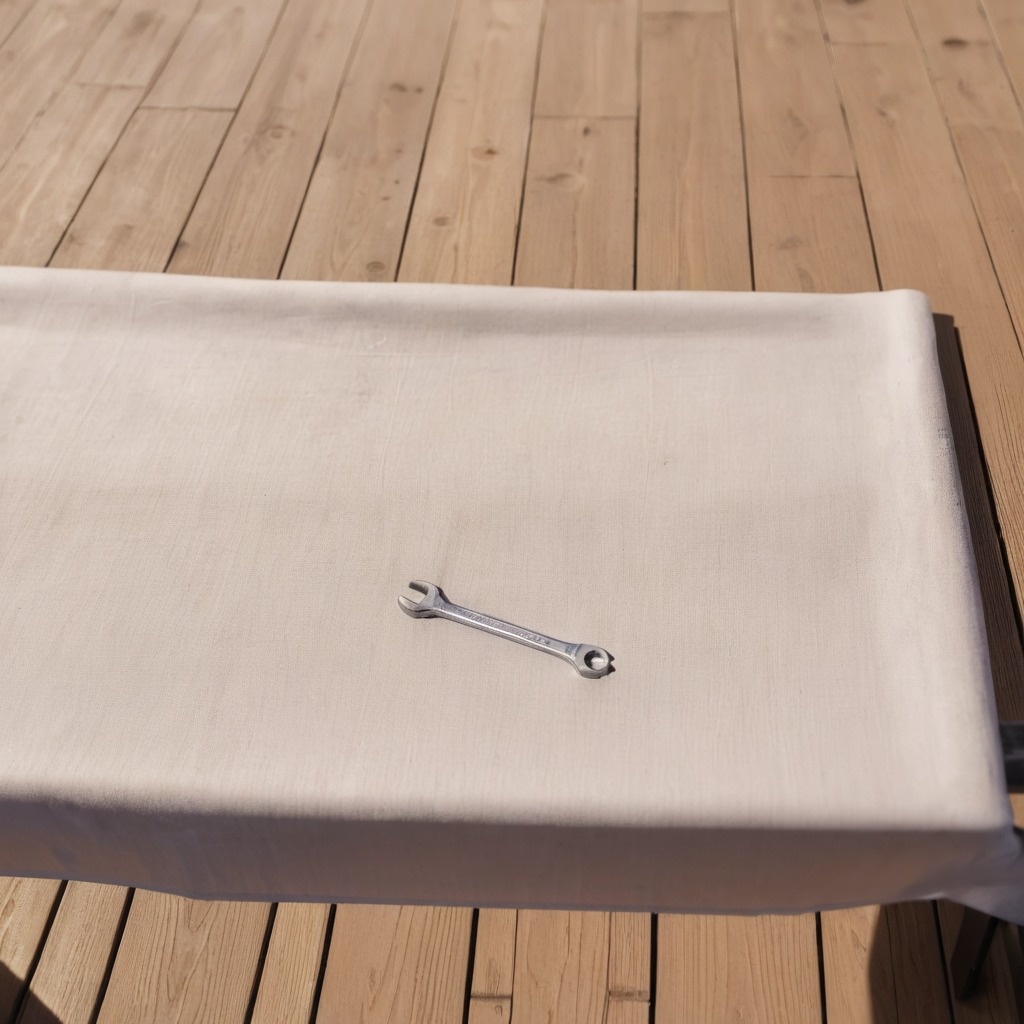
An wrench is lying on a wooden table in an outdoor workshop during daytime bright natural light soft shadows worn but beneath the cloth.